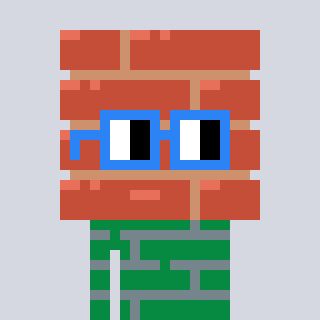
a pixel art character with square blue glasses, a wall-shaped head and a green-colored body on a cool background